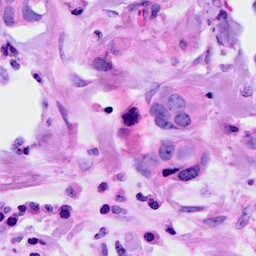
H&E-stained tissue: Breast